Question: I have a view (skipping redundant code for simplicity):
'''
@model CompetencyModel
@using (Html.BeginForm())
{
@Html.ValidationSummary()
@Html.EditorFor(model => model.Results)
}
'''
When I submit, if validation fails inside 'EditorFor', ValidationSummary for each item coming from 'EditorFor'.
This screenshot is a view, where 'EditorFor' is a single line with radio buttons:

But I need a just saying that something failed. I tried:
'''
@Html.ValidationSummary(true)
@Html.EditorFor(model => model.Results)
'''
But it doesn't show anything. I tried
'''
@Html.ValidationSummary(true)
@Html.EditorFor(model => model.Results)
@Html.ValidationMessageFor(model => model.Results, "ERROR !!!")
'''
But it doesn't show anything.
What am I doing wrong? Thank you.
This will do the trick.
'''
<style>.validation-summary-errors ul { display: none; }</style>
@Html.ValidationSummary("Can't save, you must answer all questions !!")
'''
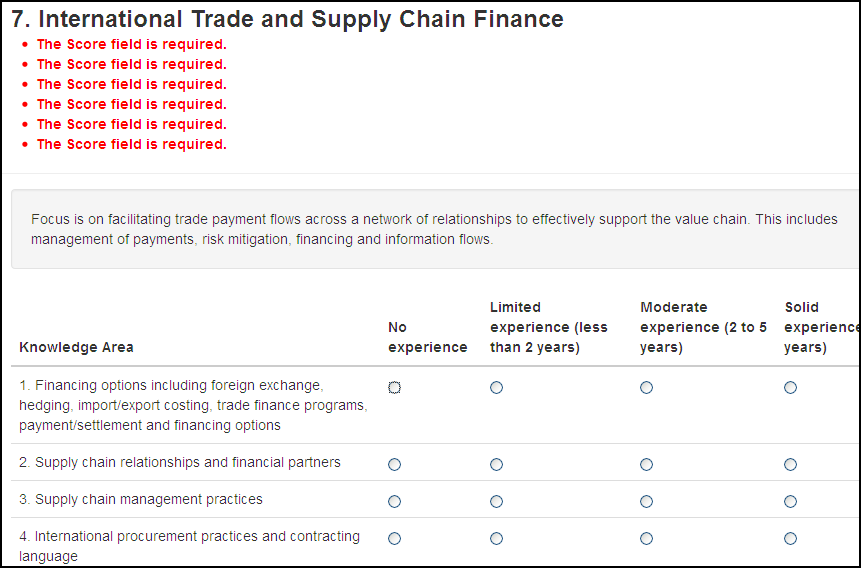
Answer: The <URL> will always return an un-ordered list of items.
Another person asked this question and choose to use JQuery to hide the items:
<URL>
Another solution you could do is only display the first item in the list using CSS's <URL> pseudo tag. This of course is dependent on the browser version you're using though:
I think something like this:
'''
.validation-summary-errors ul li:nth-child(-n+1) {
display:none;
}
'''